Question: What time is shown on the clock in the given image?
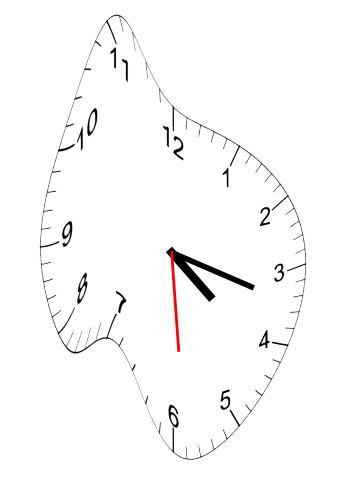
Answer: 04:17:29